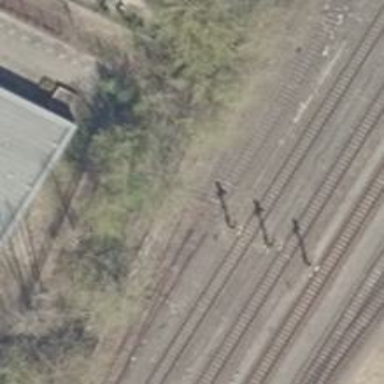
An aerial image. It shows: Abandoned railway yard is depicted.